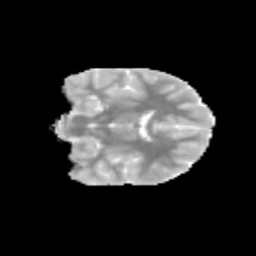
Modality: MD
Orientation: coronal
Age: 13
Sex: female
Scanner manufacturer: siemens
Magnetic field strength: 3 T
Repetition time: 3.8 s
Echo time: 0.07 s